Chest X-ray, PA view. Patient: 55 years old, sex M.
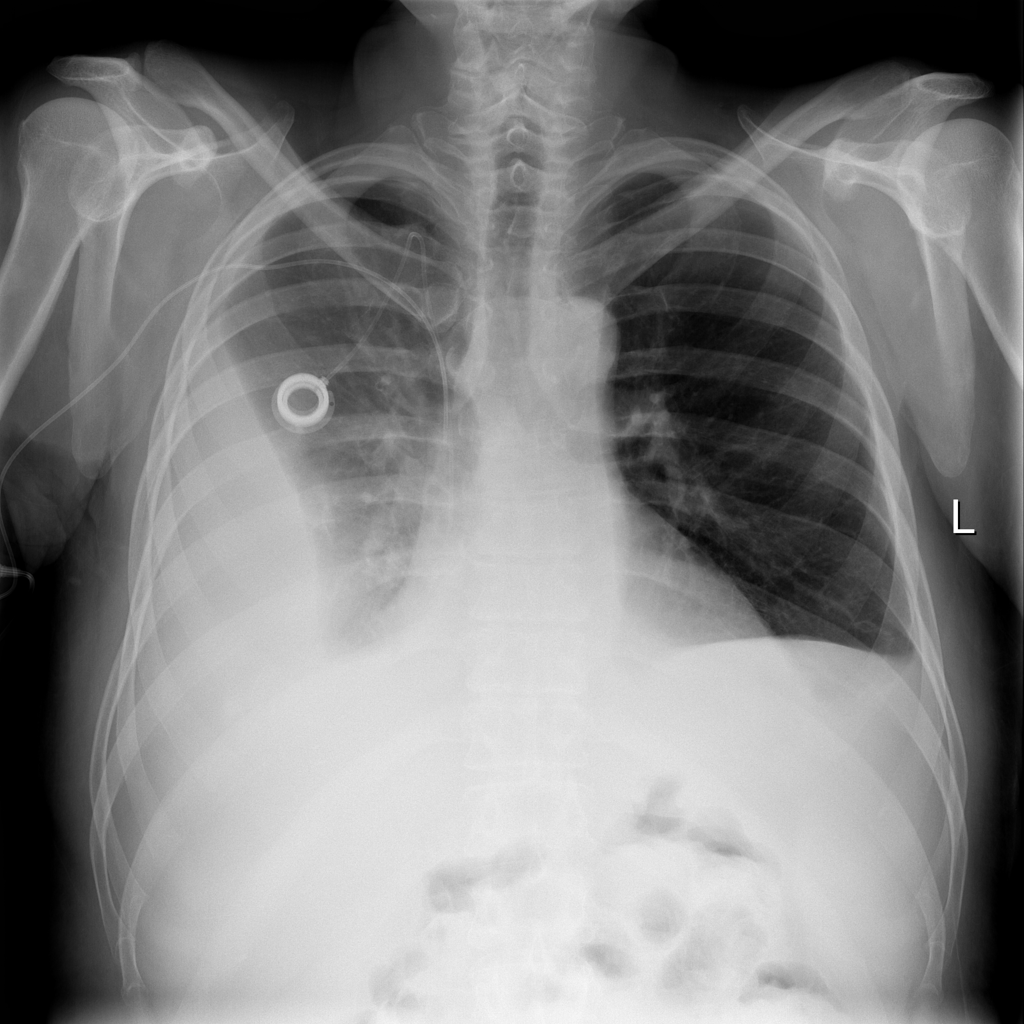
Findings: Consolidation, Effusion